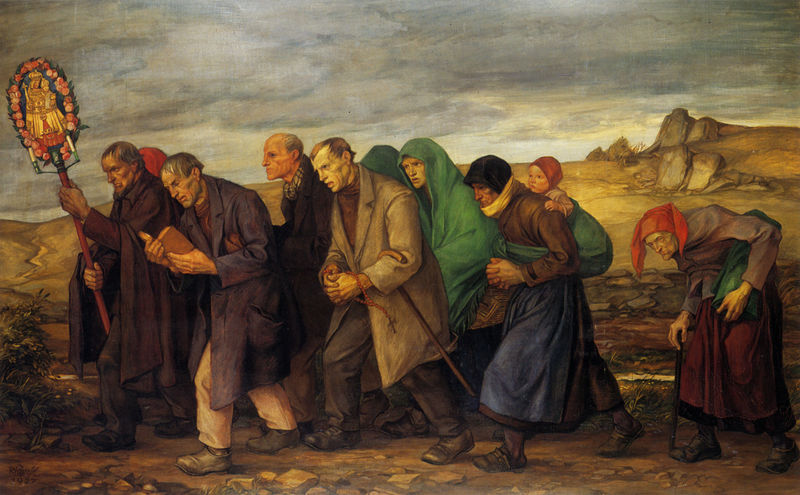
Titel: Wallfahrt nach Gößweinstein
Künstler: Rudolf Schiestl
Standort: Nürnberg.
Institution: Stadtgeschichtliche Museen (Fembohaus)
Schlagwörter: berg, blau, dunkel, felsen, gemälde, gestein, gruppe, hand, himmel, kopf, mann, schatten, umhang, wasser, weiß, wolken, fluss, frauen, gelb, grün, landschaft, menschen, ocker, sand, bewegung, blumen, braun, bunt, frau, grau, hintergrund, hut, kleid, kleider, licht, männer, nase, paris, rücken, schwarz, strasse, stützen, zeichen, blick, dame, gras, rosen, rot, schleier, tuch, weg, wolke, beige, haube, leute, malerei, rock, alt, alte, arm, arme, bibel, gesicht, kleidung, mensch, stein, steine, tragen, trauer, herr, hände, niederlande, öl, erde, feld, felder, horizont, hügel, natur, strauch, weide, busch, gebüsch, gehen, kirche, sonne, boden, kutte, mantel, realismus, familie, kind, mutter, personen, gesang, gebeugt, traurig, bauern, sack, stock, beine, bewölkt, schürze, füße, strand, naturalismus, gehstock, haltung, röcke, schuhe, stab, fahne, hosen, laufen, schürzen, steinig, trage, berge, farben, fels, kette, leere, wüste, zug, dorf, lila, kahl, vegetation, baby, arbeiter, angst, not, wetter, papst, einfach, gefaltet, kopftuch, lesen, kerze, kerzen, deutsch, gauguin, regen, gang, schild, greis, narr, buch, glaube, kreuz, religion, links, wandern, felsig, mäntel, spazierstock, beutel, beten, gebet, schuh, marsch, trüb, kleinkind, tracht, feiertag, prister, pfarrer, begräbnis, singen, braum, christus, jesus, ostern, krankheit, karg, hunger, betende, gemeinde, kopftücher, monstranz, priester, richtung, gebückt, menschengruppe, kreuzzug, prozession, umzug, heilige, greisin, verehrung, rucksack, wanderstock, heilig, maria, madonna, rosenkranz, alte frau, armut, betend, mutter gottes, träger, christentum, menschenzug, ikone, wanderung, gläubige, himmelfahrt, heiligenbild, gekrümmt, madonna mit kind, pilgern, pilger, krücke, hände falten, latschen, apostel, pfingsten, huldigen, prozesion, bucklige, caspar hauser, chisten, der zug nach, gebaugt, gebete, gebeutg, jungfrau maria, karge landschaft, katholiken, kicrche, lte, mairenbild, musee d'rsay, pilgerer, pilgerfahrt, rezitieren, schritte, vortragestange, wallfahrt, irland, pest, religös, buße, totenmesse, rosenkrnz, blaube